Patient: sex F, age 53
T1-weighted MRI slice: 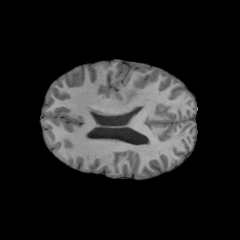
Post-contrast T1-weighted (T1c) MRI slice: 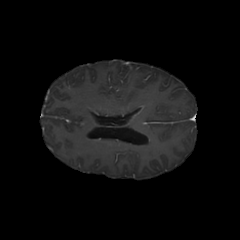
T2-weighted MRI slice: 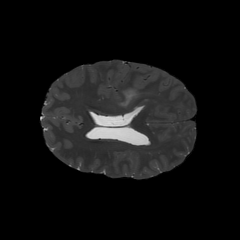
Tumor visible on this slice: yes
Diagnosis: Glioblastoma, IDH-wildtype
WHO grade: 4